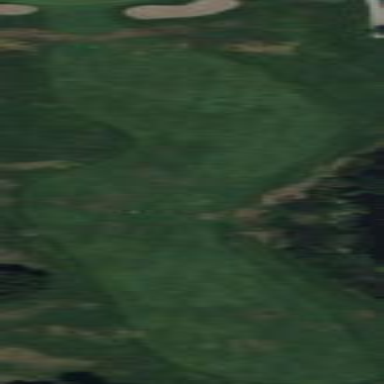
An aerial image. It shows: Golf fairway surrounded by grass.